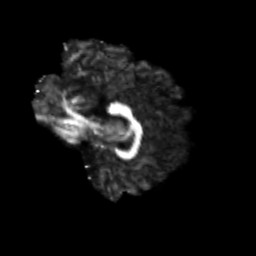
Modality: FA
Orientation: sagittal
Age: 25
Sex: female
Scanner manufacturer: siemens
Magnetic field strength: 3 T
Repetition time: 3.5 s
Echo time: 0.125 s